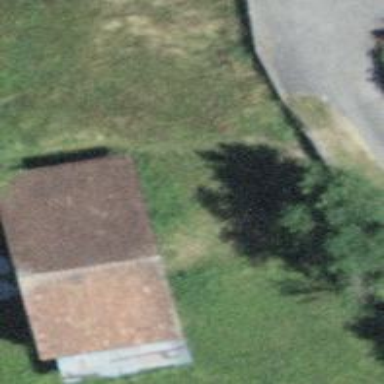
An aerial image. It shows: Barn.